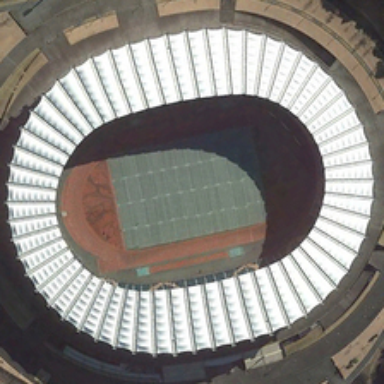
The bird's nest stadium is surrounded by vegetation regularly .